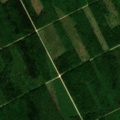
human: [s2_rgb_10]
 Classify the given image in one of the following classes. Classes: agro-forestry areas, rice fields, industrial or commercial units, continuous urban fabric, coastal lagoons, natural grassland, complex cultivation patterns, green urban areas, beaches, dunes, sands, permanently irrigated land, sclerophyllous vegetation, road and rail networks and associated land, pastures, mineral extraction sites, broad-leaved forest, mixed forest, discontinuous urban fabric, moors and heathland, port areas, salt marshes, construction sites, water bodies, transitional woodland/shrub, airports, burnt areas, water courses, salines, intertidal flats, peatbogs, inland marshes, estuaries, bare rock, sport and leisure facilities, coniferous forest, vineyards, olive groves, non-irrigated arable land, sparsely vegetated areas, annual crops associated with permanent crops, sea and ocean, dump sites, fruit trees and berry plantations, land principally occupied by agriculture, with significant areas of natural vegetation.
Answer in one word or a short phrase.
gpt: broad-leaved forest, mixed forest